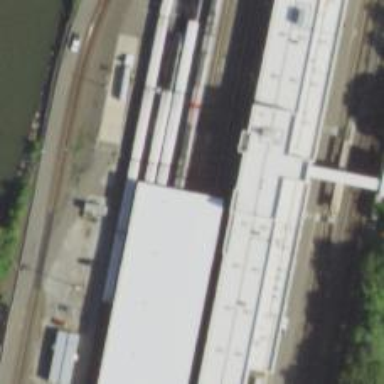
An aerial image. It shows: Rail yard with electrified rails. There is building passage tunnel.